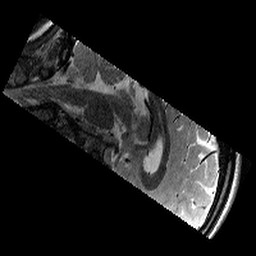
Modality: T2w
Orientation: sagittal
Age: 13
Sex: female
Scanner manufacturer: siemens
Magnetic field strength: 3 T
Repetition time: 9.23 s
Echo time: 0.067 s